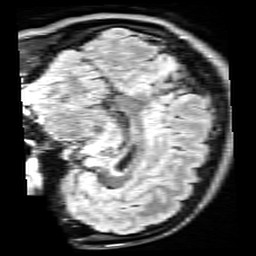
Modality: FLAIR
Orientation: sagittal
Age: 32
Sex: male
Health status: healthy
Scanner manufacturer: siemens
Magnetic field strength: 3 T
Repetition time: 9 s
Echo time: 0.088 s